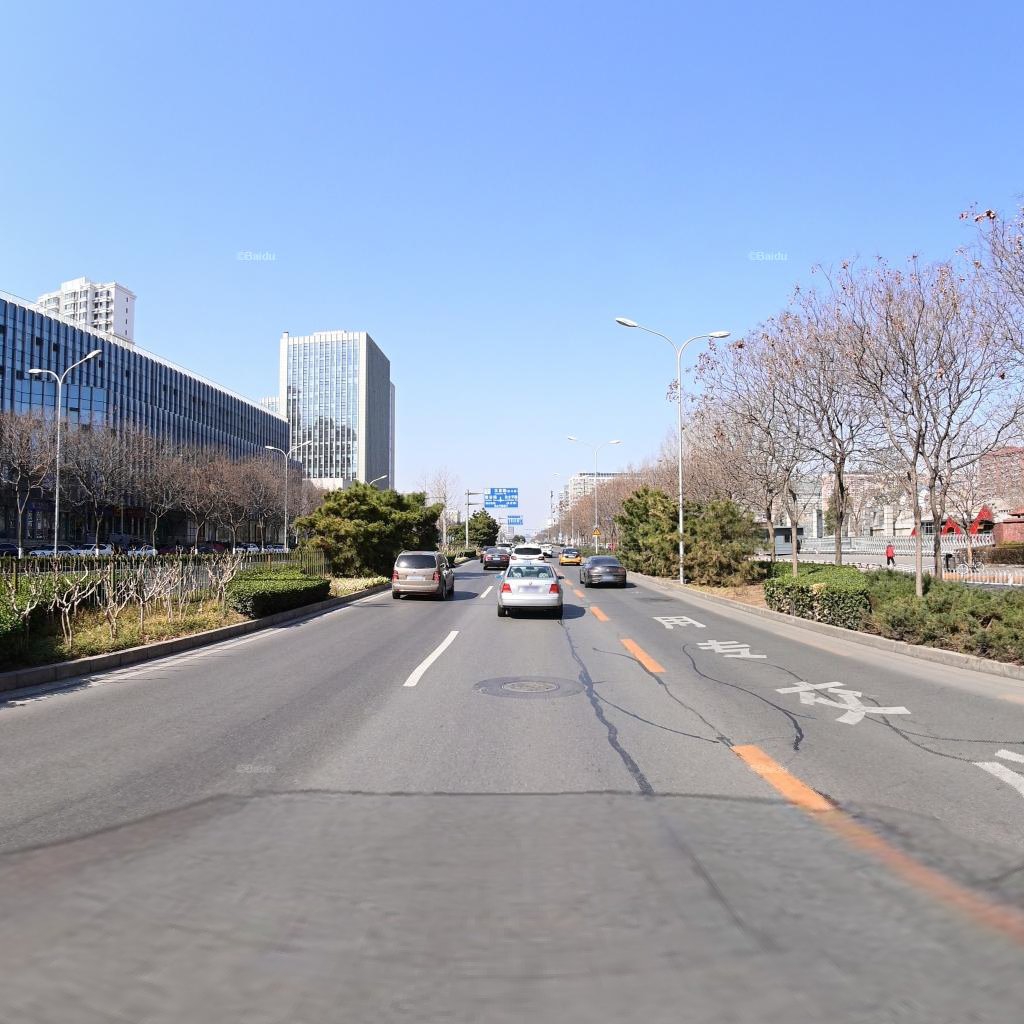
Region: Haidian
Road damage annotations: longitudinal patch, longitudinal patch, longitudinal patch, longitudinal patch, longitudinal patch, longitudinal patch, manhole cover